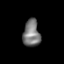
Tissue: prostate
Cell type: Fibroblasts
Senescence score: 0.7065
Nuclear area (px): 444
Mean DAPI intensity: 122.144